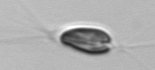
Label: Chrysochromulina